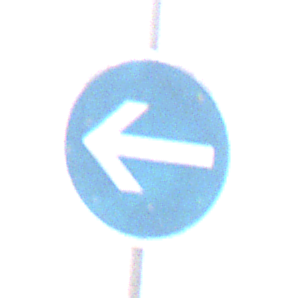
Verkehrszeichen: VorgeschriebeneFahrtrichtungHierLinks
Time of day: Midday
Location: Outdoor (Nature)
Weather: PartlyCloudy
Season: NotSpecified
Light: Natural